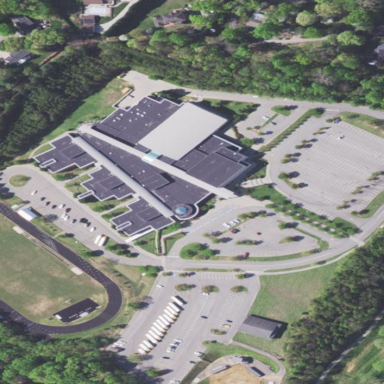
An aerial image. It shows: School building.